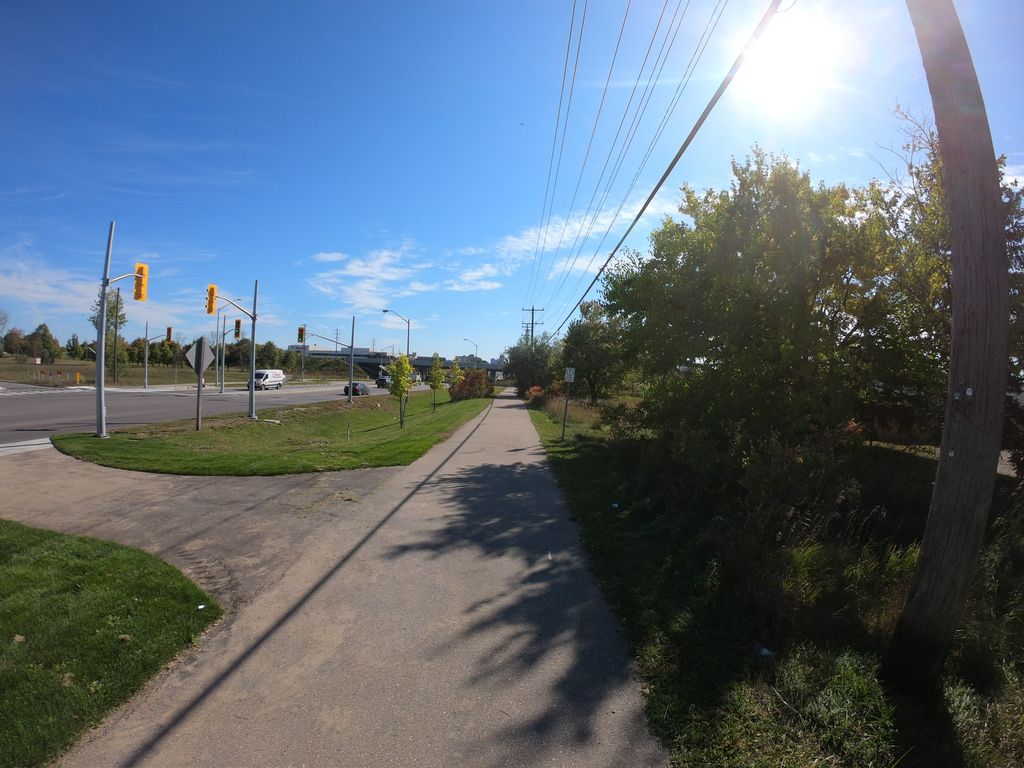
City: kitchener-waterloo